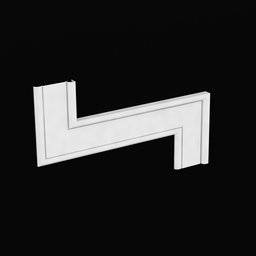
Label: decoration